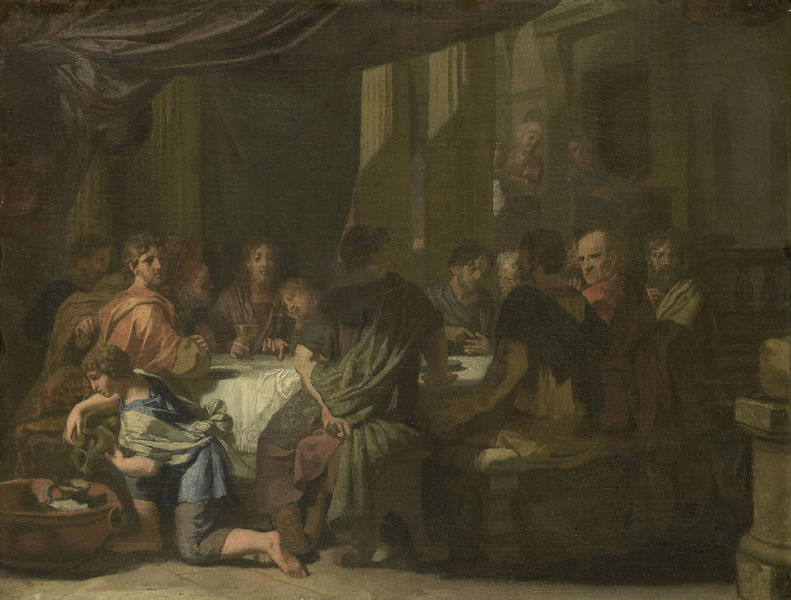
Titel: Het laatste avondmaal
Künstler: Gerard de Lairesse
Standort: Amsterdam
Institution: Rijksmuseum
Schlagwörter: gemälde, menschen, tisch, kleidung, krug, bank, tafel, waschen, jesus, abendmahl, prächtig